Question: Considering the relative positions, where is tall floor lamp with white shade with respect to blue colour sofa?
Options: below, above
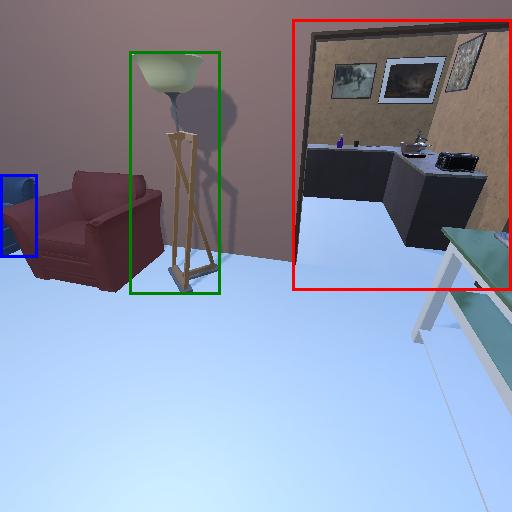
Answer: below